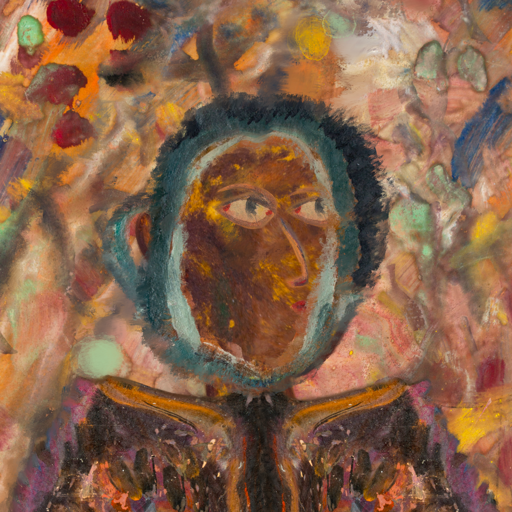
Background: Mother_And_Son_Mother, Head And Neck Side: Comrade, Face Side: GypsyMother, Bust: Gypsy_Queen, Hair Side: Boggyland, Head Accessory: Blank, Second Necklace: Blank, Necklace: Blank, Baby: Blank